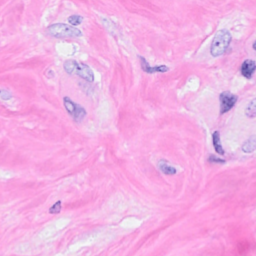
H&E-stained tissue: Breast